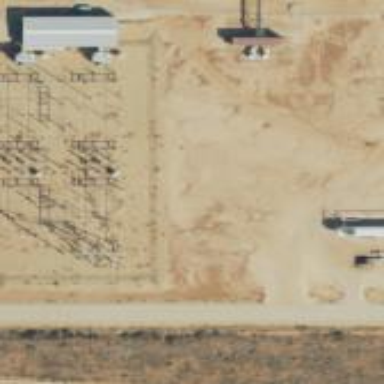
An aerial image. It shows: Power substation.